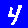
Digit: 4